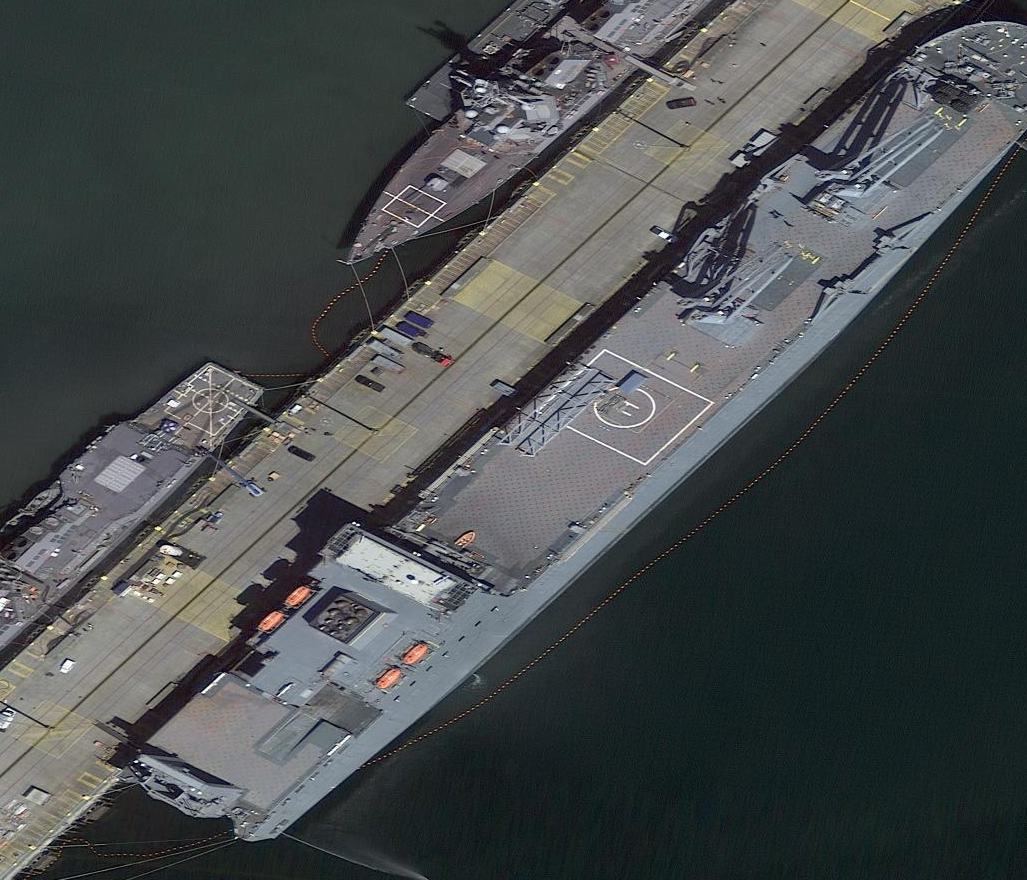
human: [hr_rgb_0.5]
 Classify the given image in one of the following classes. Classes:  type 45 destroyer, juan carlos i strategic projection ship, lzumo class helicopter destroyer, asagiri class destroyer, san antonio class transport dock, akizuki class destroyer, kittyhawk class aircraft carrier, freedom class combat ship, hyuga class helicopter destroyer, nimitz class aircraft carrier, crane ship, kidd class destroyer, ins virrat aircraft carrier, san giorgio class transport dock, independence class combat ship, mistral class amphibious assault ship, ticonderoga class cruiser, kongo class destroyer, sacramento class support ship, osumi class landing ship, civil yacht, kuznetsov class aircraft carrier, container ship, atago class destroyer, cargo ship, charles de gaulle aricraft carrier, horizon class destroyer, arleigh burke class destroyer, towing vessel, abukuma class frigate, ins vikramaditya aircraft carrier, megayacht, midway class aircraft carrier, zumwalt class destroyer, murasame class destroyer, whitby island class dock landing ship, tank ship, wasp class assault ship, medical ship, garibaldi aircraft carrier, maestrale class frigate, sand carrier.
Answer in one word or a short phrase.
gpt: Crane ship